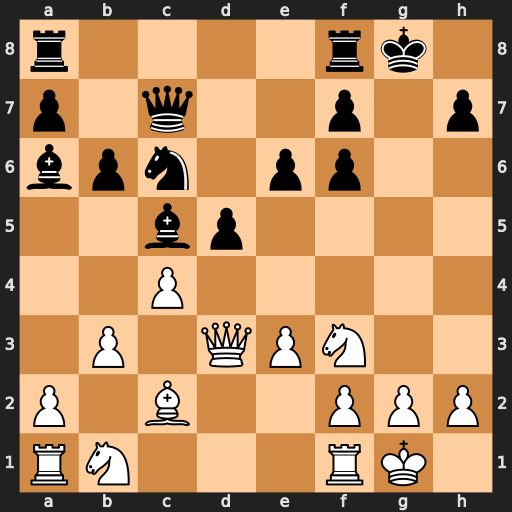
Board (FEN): r4rk1/p1q2p1p/bpn1pp2/2bp4/2P5/1P1QPN2/P1B2PPP/RN3RK1
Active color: w
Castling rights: -
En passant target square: -
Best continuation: Qxh7#